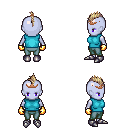
a pixel art fantasy rpg character, female body template, dark elf, purple skin, teal sleeveless shirt, teal pants, white blonde mohawk hairstyle, bronze tiara, gold gloves, metal boots, four views (front, back, left, right), 2x2 character sprite sheet, small pixel art, hard edges, no anti-aliasing